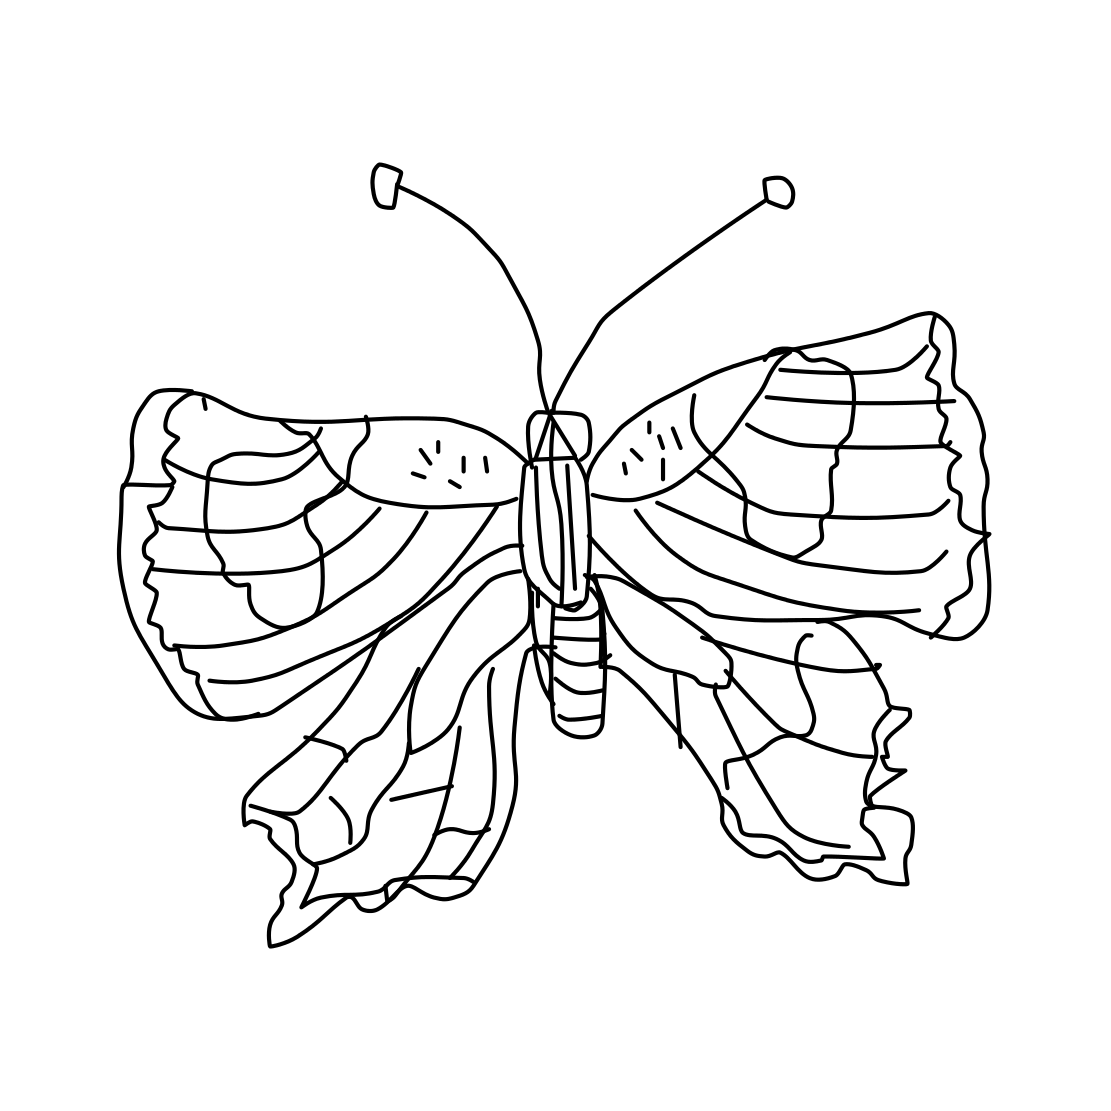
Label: butterfly